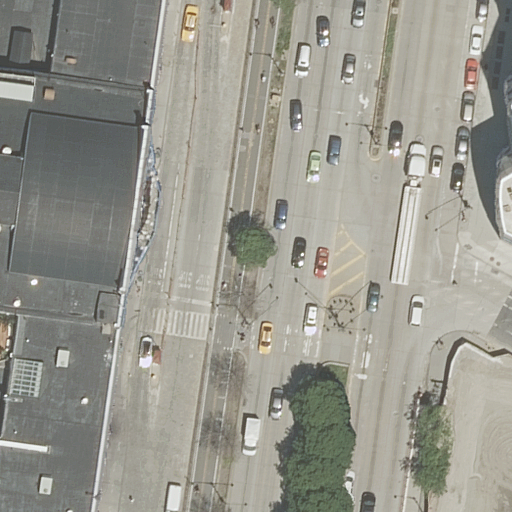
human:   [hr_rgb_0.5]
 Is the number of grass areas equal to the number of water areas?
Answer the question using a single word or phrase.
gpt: no

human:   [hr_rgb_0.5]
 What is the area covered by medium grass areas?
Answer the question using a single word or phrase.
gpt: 364m2

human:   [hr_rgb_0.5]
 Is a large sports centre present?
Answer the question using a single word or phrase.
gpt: yes

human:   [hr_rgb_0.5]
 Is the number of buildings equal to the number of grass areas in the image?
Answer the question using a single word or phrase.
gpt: no

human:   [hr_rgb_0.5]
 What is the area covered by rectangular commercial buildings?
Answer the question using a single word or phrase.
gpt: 0m2

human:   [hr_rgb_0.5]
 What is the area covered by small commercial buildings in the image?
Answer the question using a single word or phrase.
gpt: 0m2

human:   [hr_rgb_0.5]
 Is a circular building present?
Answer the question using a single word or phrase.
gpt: no

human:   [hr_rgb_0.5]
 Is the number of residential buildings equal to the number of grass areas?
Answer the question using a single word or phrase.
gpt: no

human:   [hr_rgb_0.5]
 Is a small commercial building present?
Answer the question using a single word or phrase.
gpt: no

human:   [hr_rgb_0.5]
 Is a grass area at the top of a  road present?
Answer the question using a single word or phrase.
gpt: yes

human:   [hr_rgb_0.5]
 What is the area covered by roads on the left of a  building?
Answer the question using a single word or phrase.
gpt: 0m2

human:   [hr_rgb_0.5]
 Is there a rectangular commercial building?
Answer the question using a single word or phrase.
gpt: no

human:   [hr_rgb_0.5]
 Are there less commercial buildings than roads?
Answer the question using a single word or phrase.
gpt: yes

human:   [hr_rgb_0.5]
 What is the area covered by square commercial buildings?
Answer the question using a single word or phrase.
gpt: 0m2

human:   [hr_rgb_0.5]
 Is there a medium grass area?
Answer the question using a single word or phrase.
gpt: yes

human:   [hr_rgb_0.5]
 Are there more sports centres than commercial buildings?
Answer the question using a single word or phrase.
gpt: yes

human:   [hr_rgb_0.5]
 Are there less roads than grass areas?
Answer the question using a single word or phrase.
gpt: no

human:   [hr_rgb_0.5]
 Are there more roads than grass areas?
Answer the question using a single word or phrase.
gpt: yes

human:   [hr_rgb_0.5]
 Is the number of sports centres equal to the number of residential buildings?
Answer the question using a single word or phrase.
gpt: no

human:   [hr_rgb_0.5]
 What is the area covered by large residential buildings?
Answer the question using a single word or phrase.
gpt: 2208m2

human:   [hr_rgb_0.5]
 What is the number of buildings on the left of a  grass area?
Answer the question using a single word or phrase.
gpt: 1

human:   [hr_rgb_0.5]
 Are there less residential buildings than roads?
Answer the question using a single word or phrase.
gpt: yes

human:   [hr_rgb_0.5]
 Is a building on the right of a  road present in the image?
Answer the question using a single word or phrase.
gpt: yes

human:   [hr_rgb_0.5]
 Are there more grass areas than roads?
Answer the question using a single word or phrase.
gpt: no

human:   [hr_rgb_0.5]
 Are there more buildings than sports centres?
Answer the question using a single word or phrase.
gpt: yes

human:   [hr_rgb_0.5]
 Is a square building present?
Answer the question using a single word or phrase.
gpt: no

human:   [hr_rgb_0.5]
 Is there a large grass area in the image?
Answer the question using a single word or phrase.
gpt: yes

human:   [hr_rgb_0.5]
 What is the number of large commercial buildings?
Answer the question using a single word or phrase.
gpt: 0

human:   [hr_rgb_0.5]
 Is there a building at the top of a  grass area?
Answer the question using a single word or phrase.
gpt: yes

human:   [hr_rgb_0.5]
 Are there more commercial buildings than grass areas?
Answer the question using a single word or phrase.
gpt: no

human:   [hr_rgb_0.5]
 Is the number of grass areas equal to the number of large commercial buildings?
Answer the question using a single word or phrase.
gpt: no

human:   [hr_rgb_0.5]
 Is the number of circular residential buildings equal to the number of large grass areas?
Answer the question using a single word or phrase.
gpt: no

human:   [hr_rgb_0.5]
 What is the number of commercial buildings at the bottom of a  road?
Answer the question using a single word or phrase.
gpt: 0

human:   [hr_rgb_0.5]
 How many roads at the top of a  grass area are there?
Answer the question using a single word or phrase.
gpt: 7

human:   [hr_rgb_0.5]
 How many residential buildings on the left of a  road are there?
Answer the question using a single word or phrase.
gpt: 1

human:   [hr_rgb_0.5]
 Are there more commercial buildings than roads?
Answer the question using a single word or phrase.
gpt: no